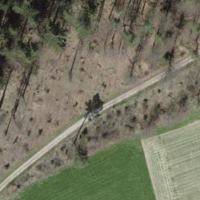
EUNIS habitat code: 44
Species observed at this site:
Gomphocerippus rufus